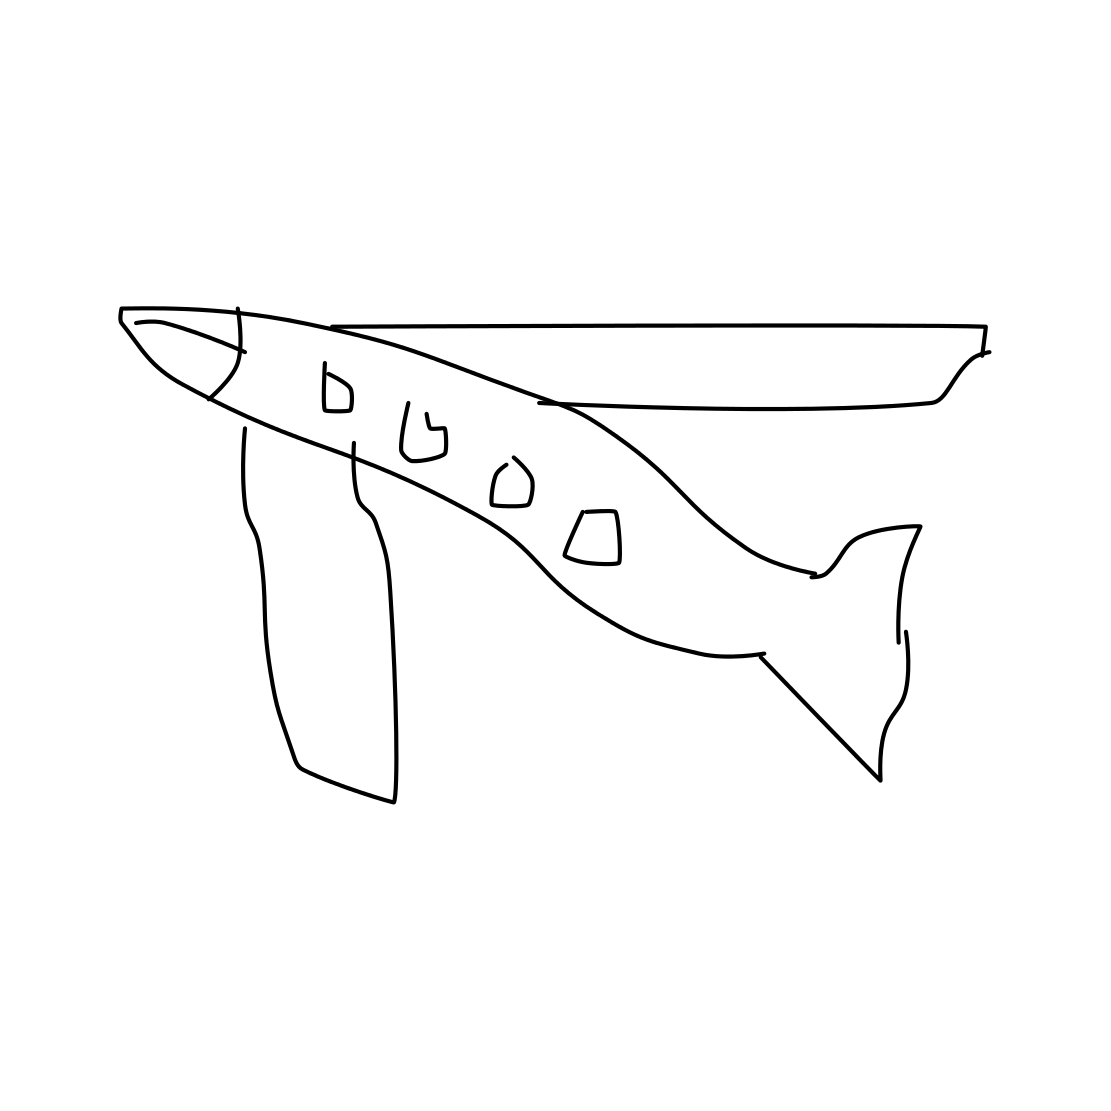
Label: airplane